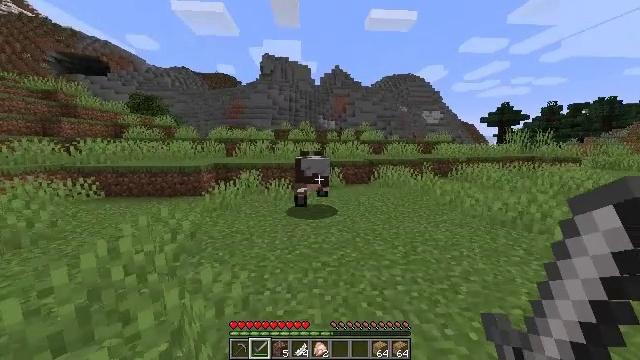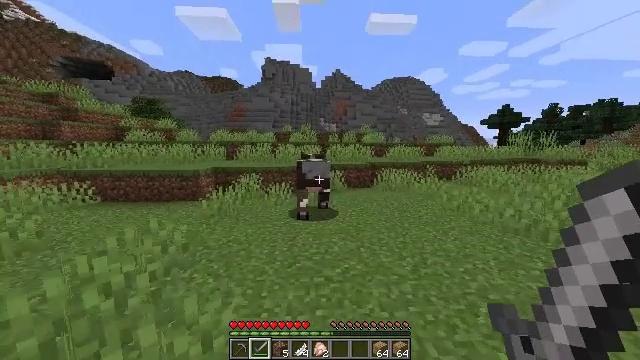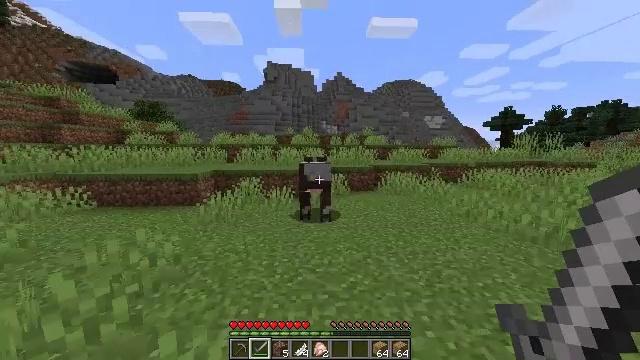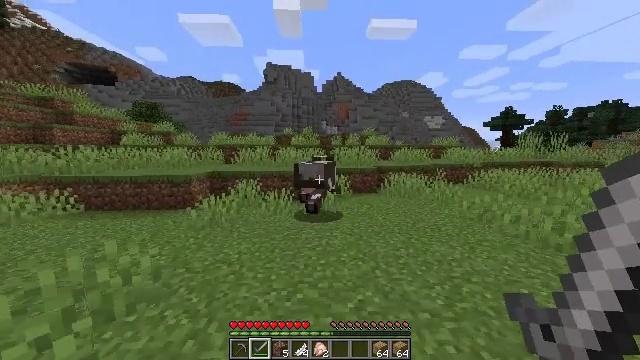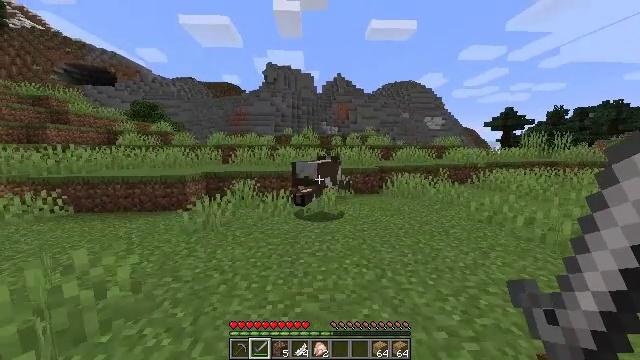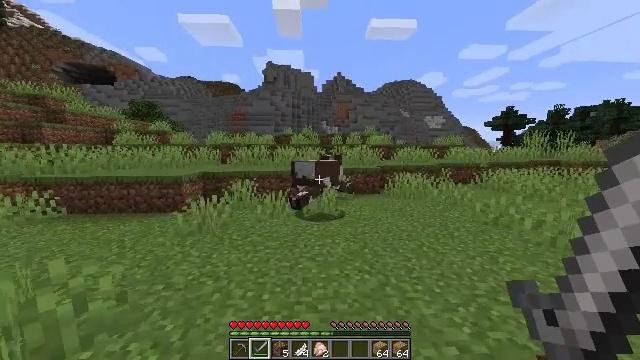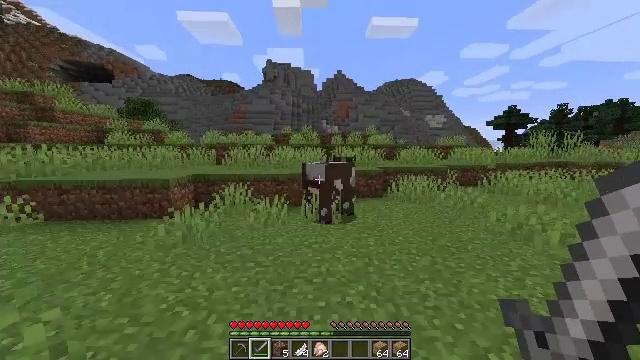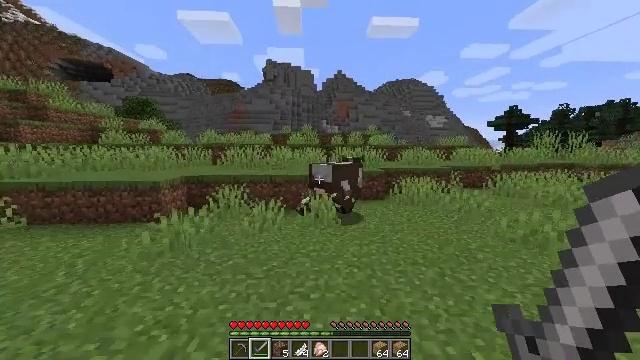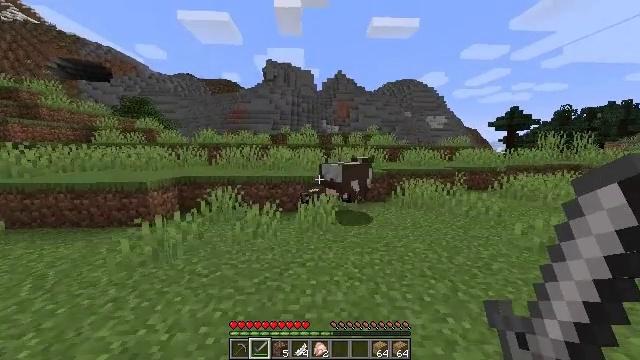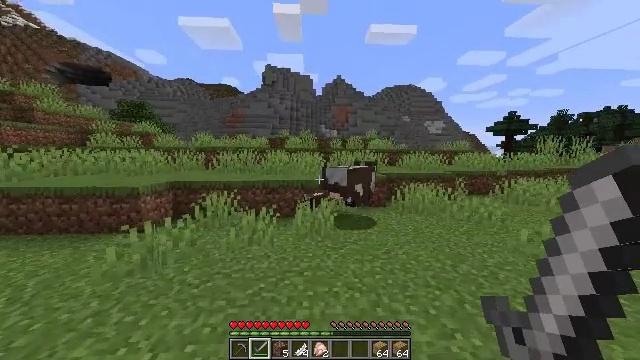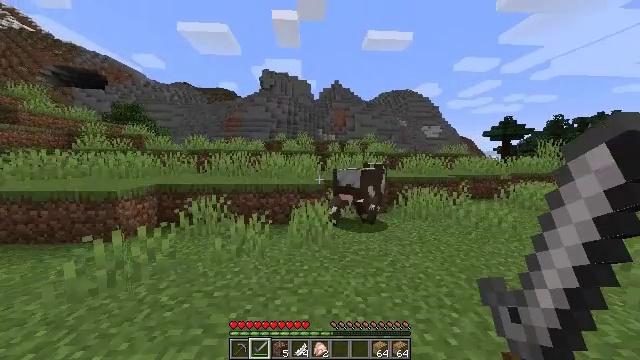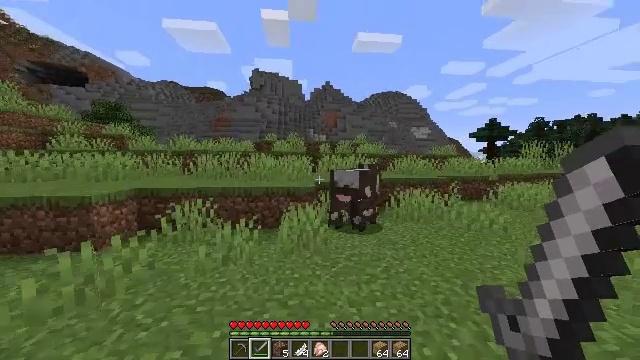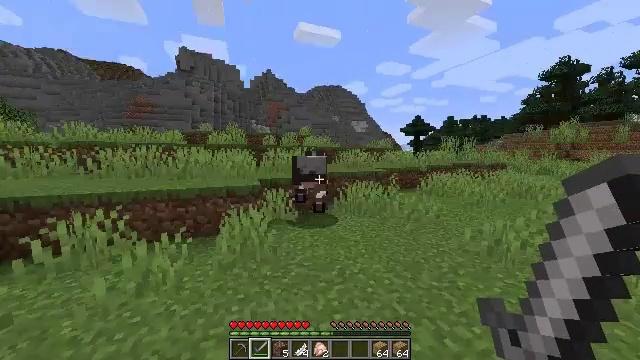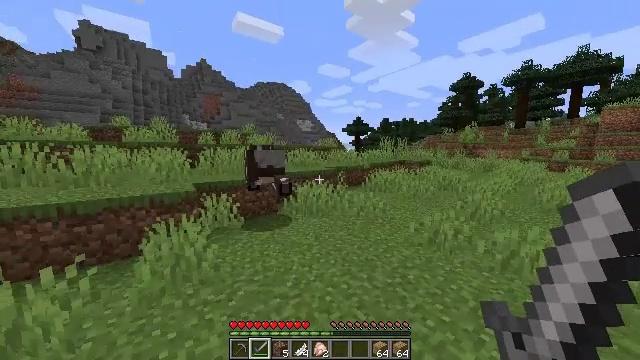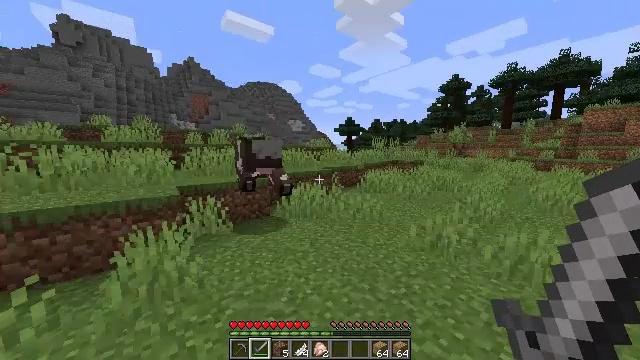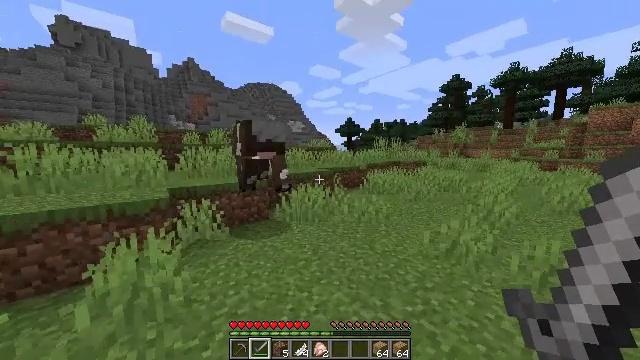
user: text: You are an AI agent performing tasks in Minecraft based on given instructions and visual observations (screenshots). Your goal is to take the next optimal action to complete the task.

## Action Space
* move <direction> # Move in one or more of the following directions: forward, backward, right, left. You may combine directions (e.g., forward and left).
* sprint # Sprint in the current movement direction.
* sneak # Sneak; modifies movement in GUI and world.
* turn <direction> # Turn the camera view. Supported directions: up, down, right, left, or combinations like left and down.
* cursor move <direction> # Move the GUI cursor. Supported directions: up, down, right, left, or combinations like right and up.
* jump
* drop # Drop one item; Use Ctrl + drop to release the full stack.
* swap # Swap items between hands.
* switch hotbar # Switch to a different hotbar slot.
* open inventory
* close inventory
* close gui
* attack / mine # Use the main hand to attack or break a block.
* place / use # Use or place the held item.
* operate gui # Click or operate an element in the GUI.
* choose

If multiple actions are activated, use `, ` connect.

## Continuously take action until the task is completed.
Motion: motion action
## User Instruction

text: Hunt animals.
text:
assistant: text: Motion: move forward, sprint
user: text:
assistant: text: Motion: move forward, sprint
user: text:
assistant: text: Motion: move forward, sprint
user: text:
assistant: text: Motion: move forward, sprint
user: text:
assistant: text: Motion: move forward, sprint
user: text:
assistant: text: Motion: move forward, sprint
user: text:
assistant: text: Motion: move forward, sprint
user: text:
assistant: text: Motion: move forward, sprint
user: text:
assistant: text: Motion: move forward, sprint, turn up
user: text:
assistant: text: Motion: move forward, sprint, turn up
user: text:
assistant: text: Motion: move forward, sprint, turn right
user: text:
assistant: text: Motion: move forward, sprint, turn right and down
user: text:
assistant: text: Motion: move forward, sprint, turn right
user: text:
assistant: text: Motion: move forward, sprint, turn right
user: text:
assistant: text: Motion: move forward, sprint
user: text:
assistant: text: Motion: move forward, sprint
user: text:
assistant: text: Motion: move forward, sprint
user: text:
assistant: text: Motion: move forward, sprint
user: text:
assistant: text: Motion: move forward, sprint
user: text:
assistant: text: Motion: move forward, sprint, turn left and up
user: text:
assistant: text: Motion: move forward, sprint, turn left and up
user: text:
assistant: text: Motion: move forward, sprint
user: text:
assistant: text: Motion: move forward, sprint, turn left
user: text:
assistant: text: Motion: move forward, sprint, turn left
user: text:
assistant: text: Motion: move forward, sprint, turn left
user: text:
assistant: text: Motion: move forward, sprint, attack / mine
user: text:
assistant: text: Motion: move forward, sprint, attack / mine
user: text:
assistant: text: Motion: move forward, sprint, turn right, attack / mine
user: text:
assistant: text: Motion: move forward, sprint, attack / mine
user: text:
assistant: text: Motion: move forward, sprint